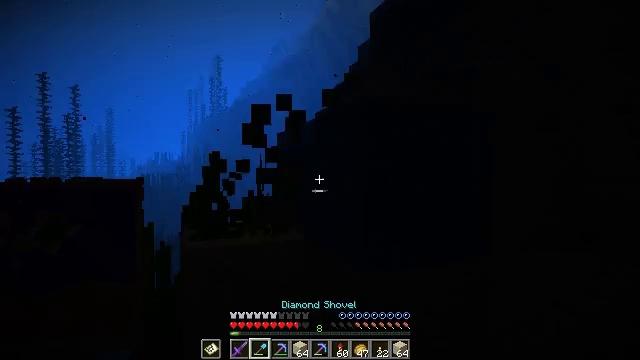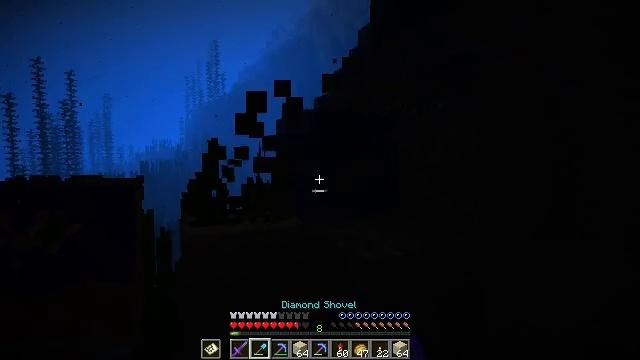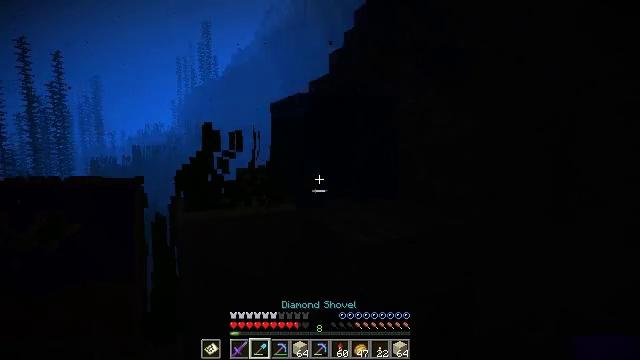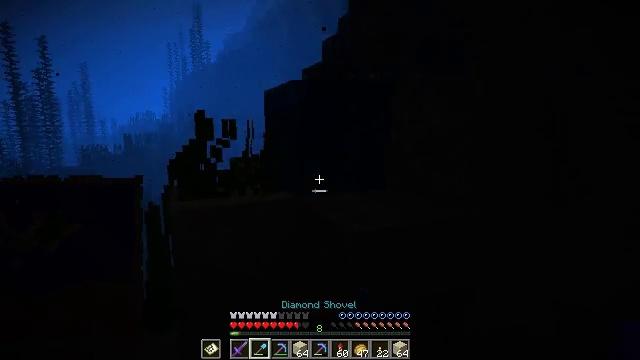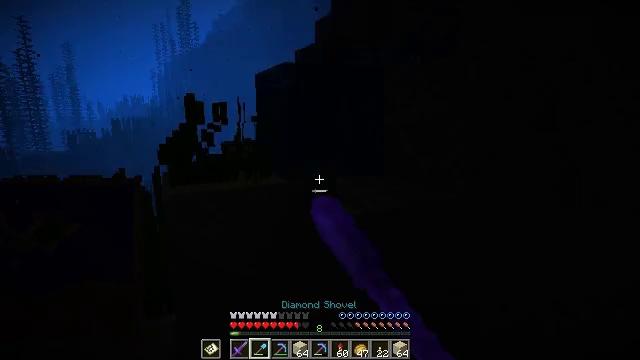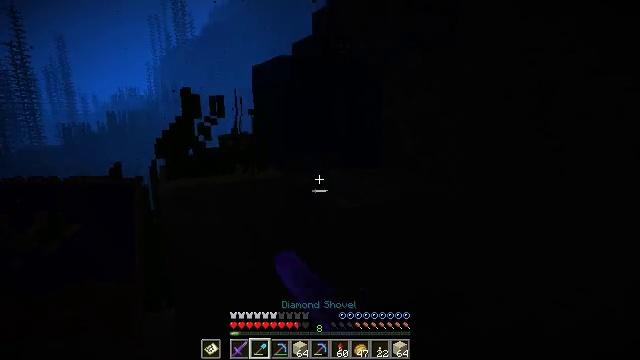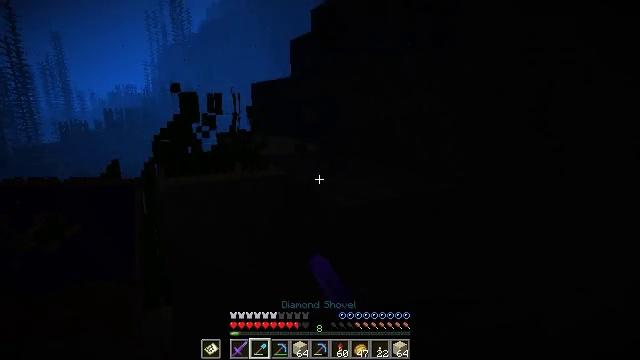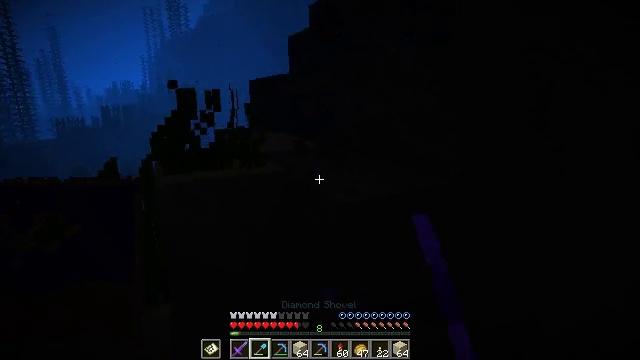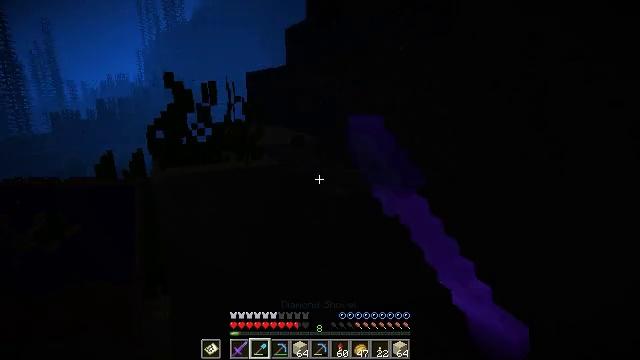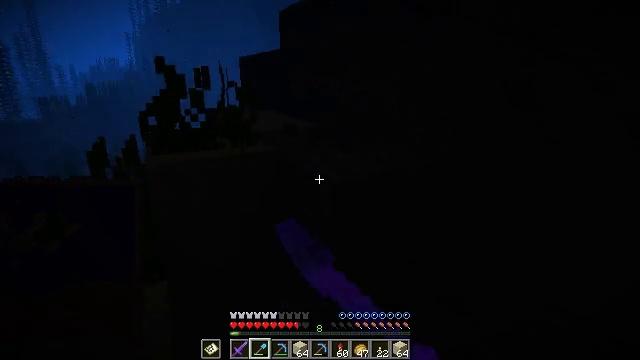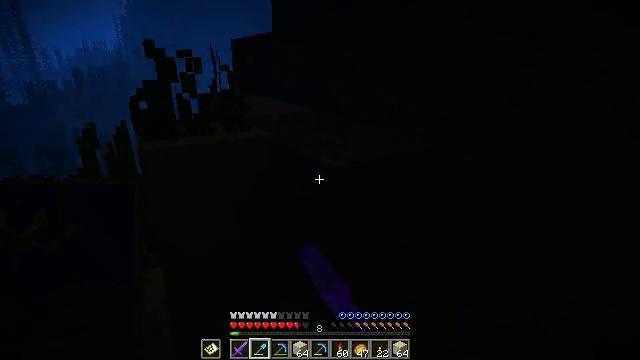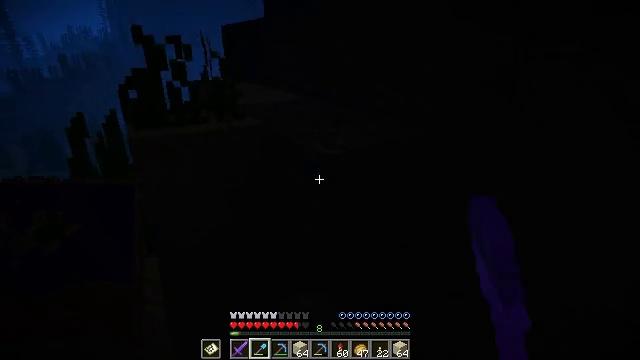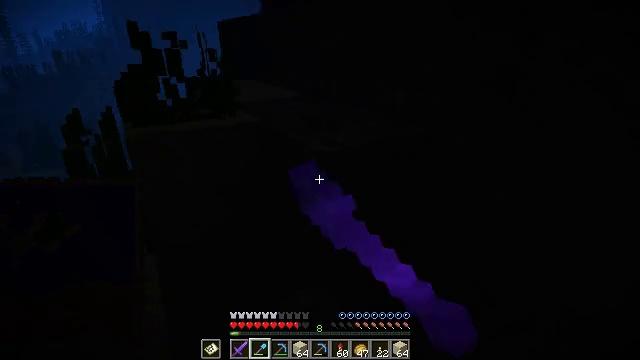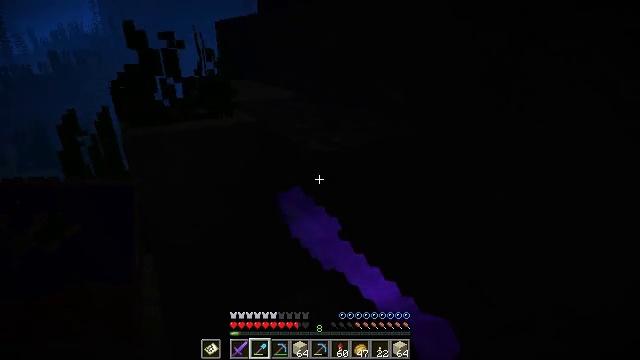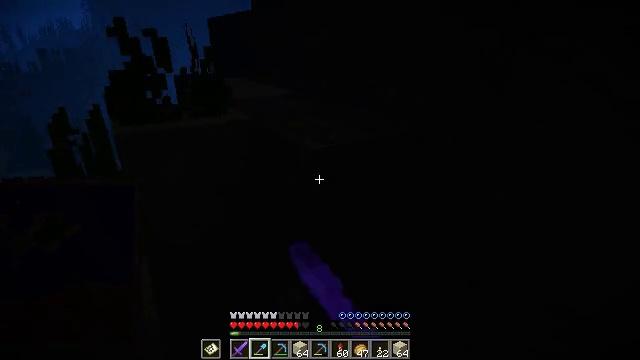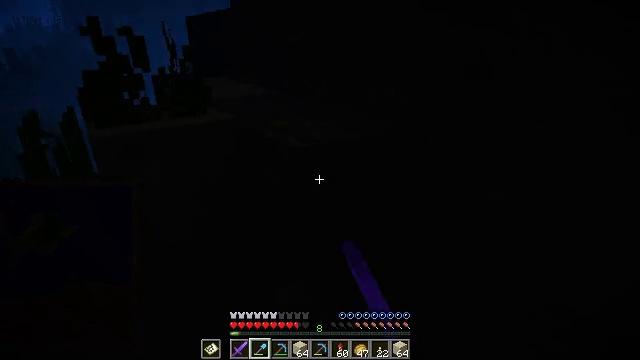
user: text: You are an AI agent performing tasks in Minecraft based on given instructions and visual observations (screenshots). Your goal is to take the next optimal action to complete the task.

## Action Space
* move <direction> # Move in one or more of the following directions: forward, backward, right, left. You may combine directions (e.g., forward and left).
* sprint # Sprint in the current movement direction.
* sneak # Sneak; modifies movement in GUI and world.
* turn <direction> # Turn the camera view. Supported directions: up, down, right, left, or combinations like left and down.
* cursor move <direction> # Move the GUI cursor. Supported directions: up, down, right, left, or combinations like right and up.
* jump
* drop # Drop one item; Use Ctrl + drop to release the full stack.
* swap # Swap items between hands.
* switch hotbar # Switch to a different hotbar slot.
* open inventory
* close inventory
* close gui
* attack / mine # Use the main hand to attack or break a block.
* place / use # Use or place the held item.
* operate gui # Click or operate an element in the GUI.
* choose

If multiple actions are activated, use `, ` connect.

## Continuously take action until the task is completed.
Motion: motion action
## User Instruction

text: Gather tall seagrass in the sea.
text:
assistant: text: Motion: turn down, attack / mine
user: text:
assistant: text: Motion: turn down, attack / mine
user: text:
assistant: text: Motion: turn right and down, attack / mine
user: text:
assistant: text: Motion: turn right and down, attack / mine
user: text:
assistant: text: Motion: turn down, attack / mine
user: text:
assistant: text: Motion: attack / mine
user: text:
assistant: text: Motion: attack / mine
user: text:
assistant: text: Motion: turn down, attack / mine
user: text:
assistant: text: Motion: turn down, attack / mine
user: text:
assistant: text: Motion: turn right and down, attack / mine
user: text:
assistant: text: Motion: turn right and down, attack / mine
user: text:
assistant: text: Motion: attack / mine
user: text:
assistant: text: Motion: attack / mine
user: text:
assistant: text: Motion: turn right, attack / mine
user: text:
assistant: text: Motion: turn right, attack / mine
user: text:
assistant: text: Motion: turn right, attack / mine
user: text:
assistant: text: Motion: turn right and up, attack / mine
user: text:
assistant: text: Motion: turn right and up, attack / mine
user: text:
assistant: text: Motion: turn right and up, attack / mine
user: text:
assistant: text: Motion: turn right and up, attack / mine
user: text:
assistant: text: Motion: turn right and up, attack / mine
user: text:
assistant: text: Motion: turn right and up, attack / mine
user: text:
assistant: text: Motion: turn right, attack / mine
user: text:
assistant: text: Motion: turn right, attack / mine
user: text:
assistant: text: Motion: attack / mine
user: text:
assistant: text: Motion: move forward, attack / mine, jump
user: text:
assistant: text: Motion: move forward, attack / mine, jump
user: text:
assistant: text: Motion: move forward and move right, attack / mine, jump
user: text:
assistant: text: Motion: move forward and move right, attack / mine, jump
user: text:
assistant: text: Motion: move forward and move right, attack / mine, jump